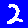
Digit: 2